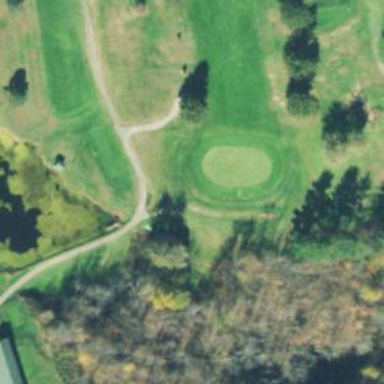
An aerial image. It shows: Pathway for golfing.